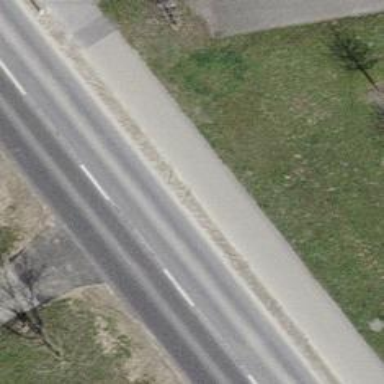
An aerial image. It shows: Cycleway.